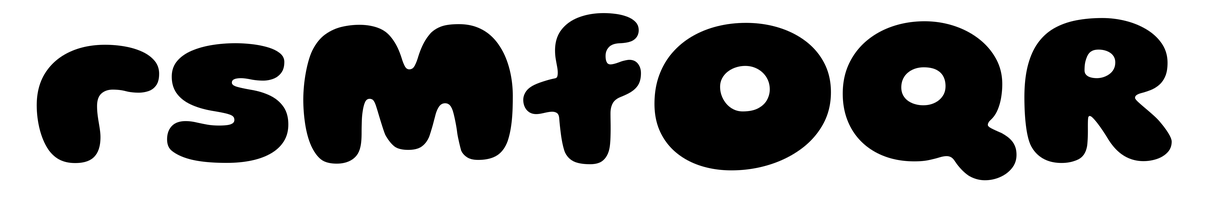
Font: Gluten_ExtraBold